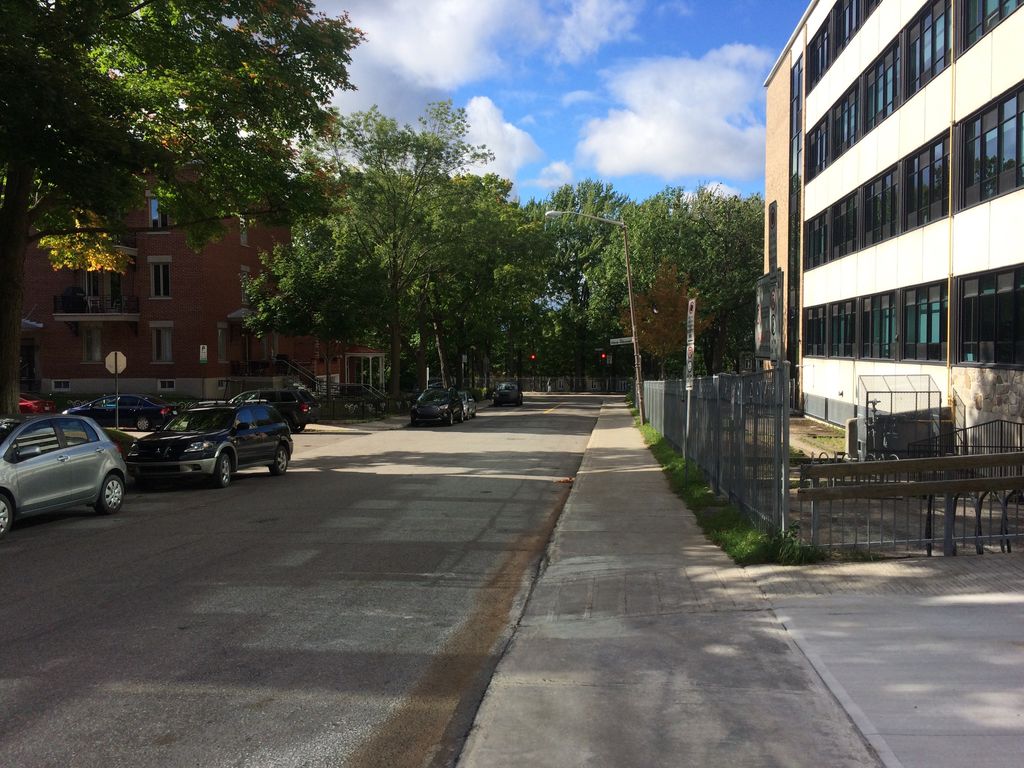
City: quebec_city